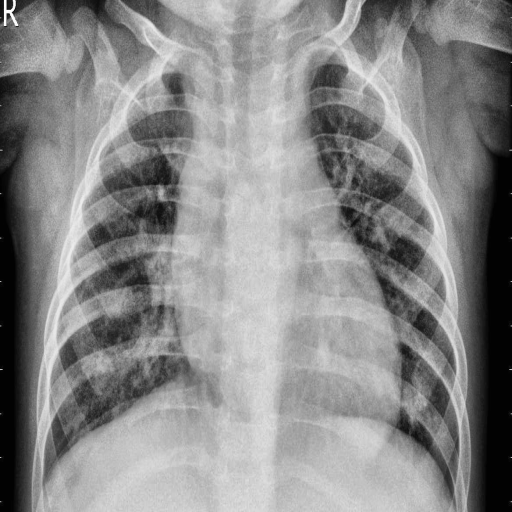
Finding: PNEUMONIA